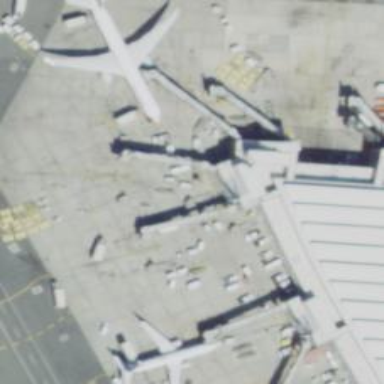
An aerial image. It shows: Airport gate.